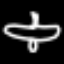
Label: airplane